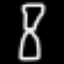
Label: hourglass